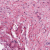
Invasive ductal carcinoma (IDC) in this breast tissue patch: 1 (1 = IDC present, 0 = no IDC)